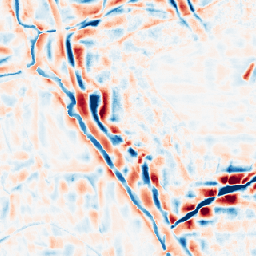
Category: wavelet
Decomposition family: wavelet_reverse_biorthogonal
Decomposition parameters: wavelet: rbio5.5
level: 4
Upsampling method: nearest
Upsampling parameters: scale: 8
Upsampling scale: 8